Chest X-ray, AP view. Patient: 54 years old, sex M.
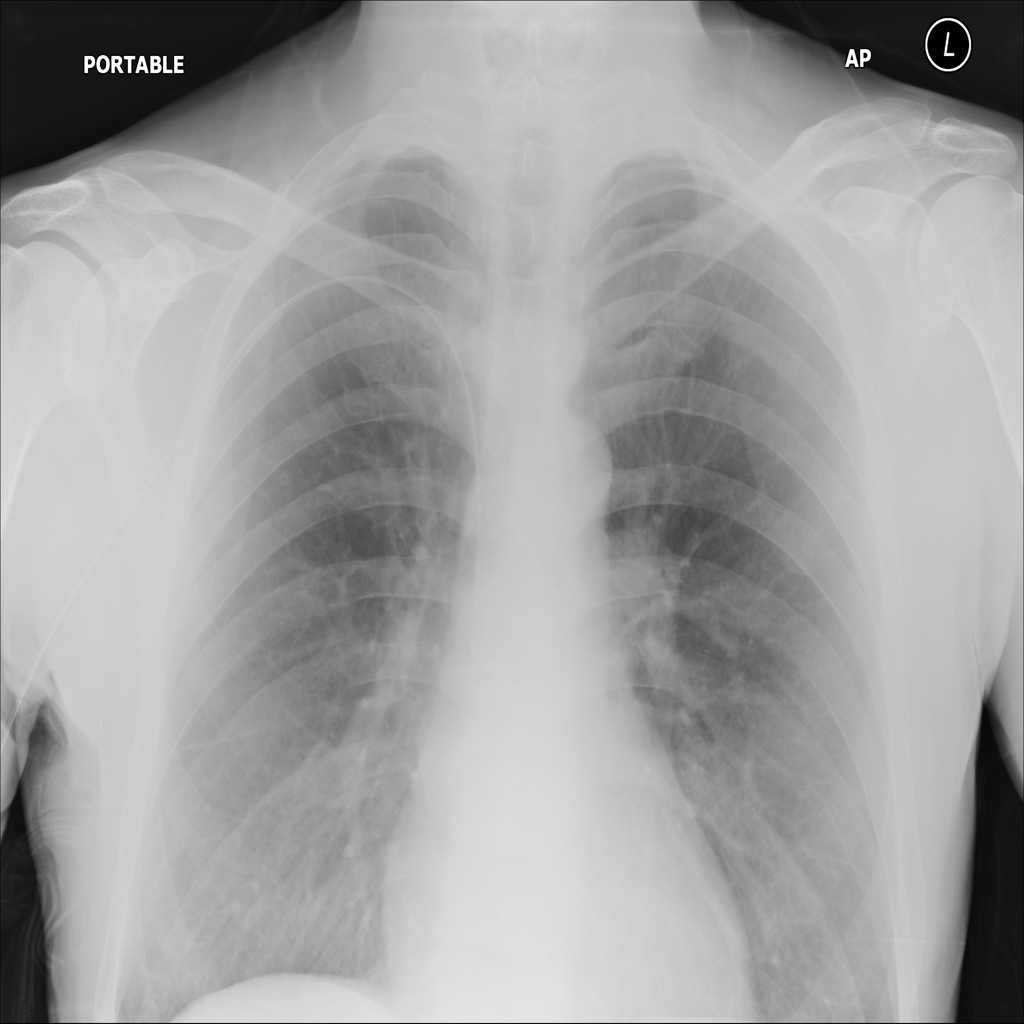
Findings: No Finding